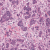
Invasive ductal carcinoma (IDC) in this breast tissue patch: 1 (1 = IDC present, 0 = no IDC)